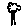
Label: tree